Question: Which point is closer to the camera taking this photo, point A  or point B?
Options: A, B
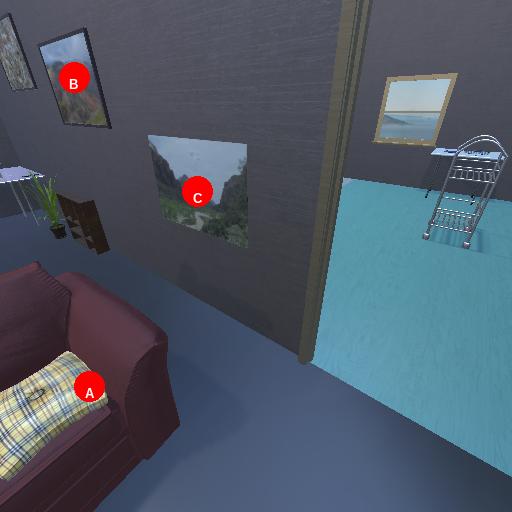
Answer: A